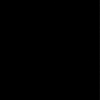
Label: dusty